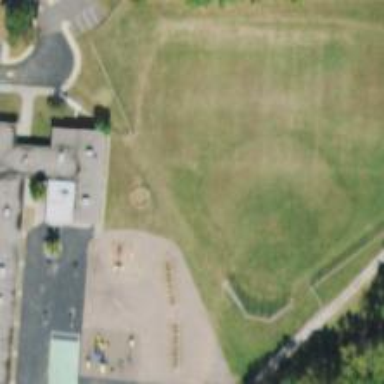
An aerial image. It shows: Playground with dirt surface.